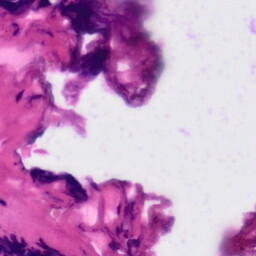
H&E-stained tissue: Tonsil